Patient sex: F
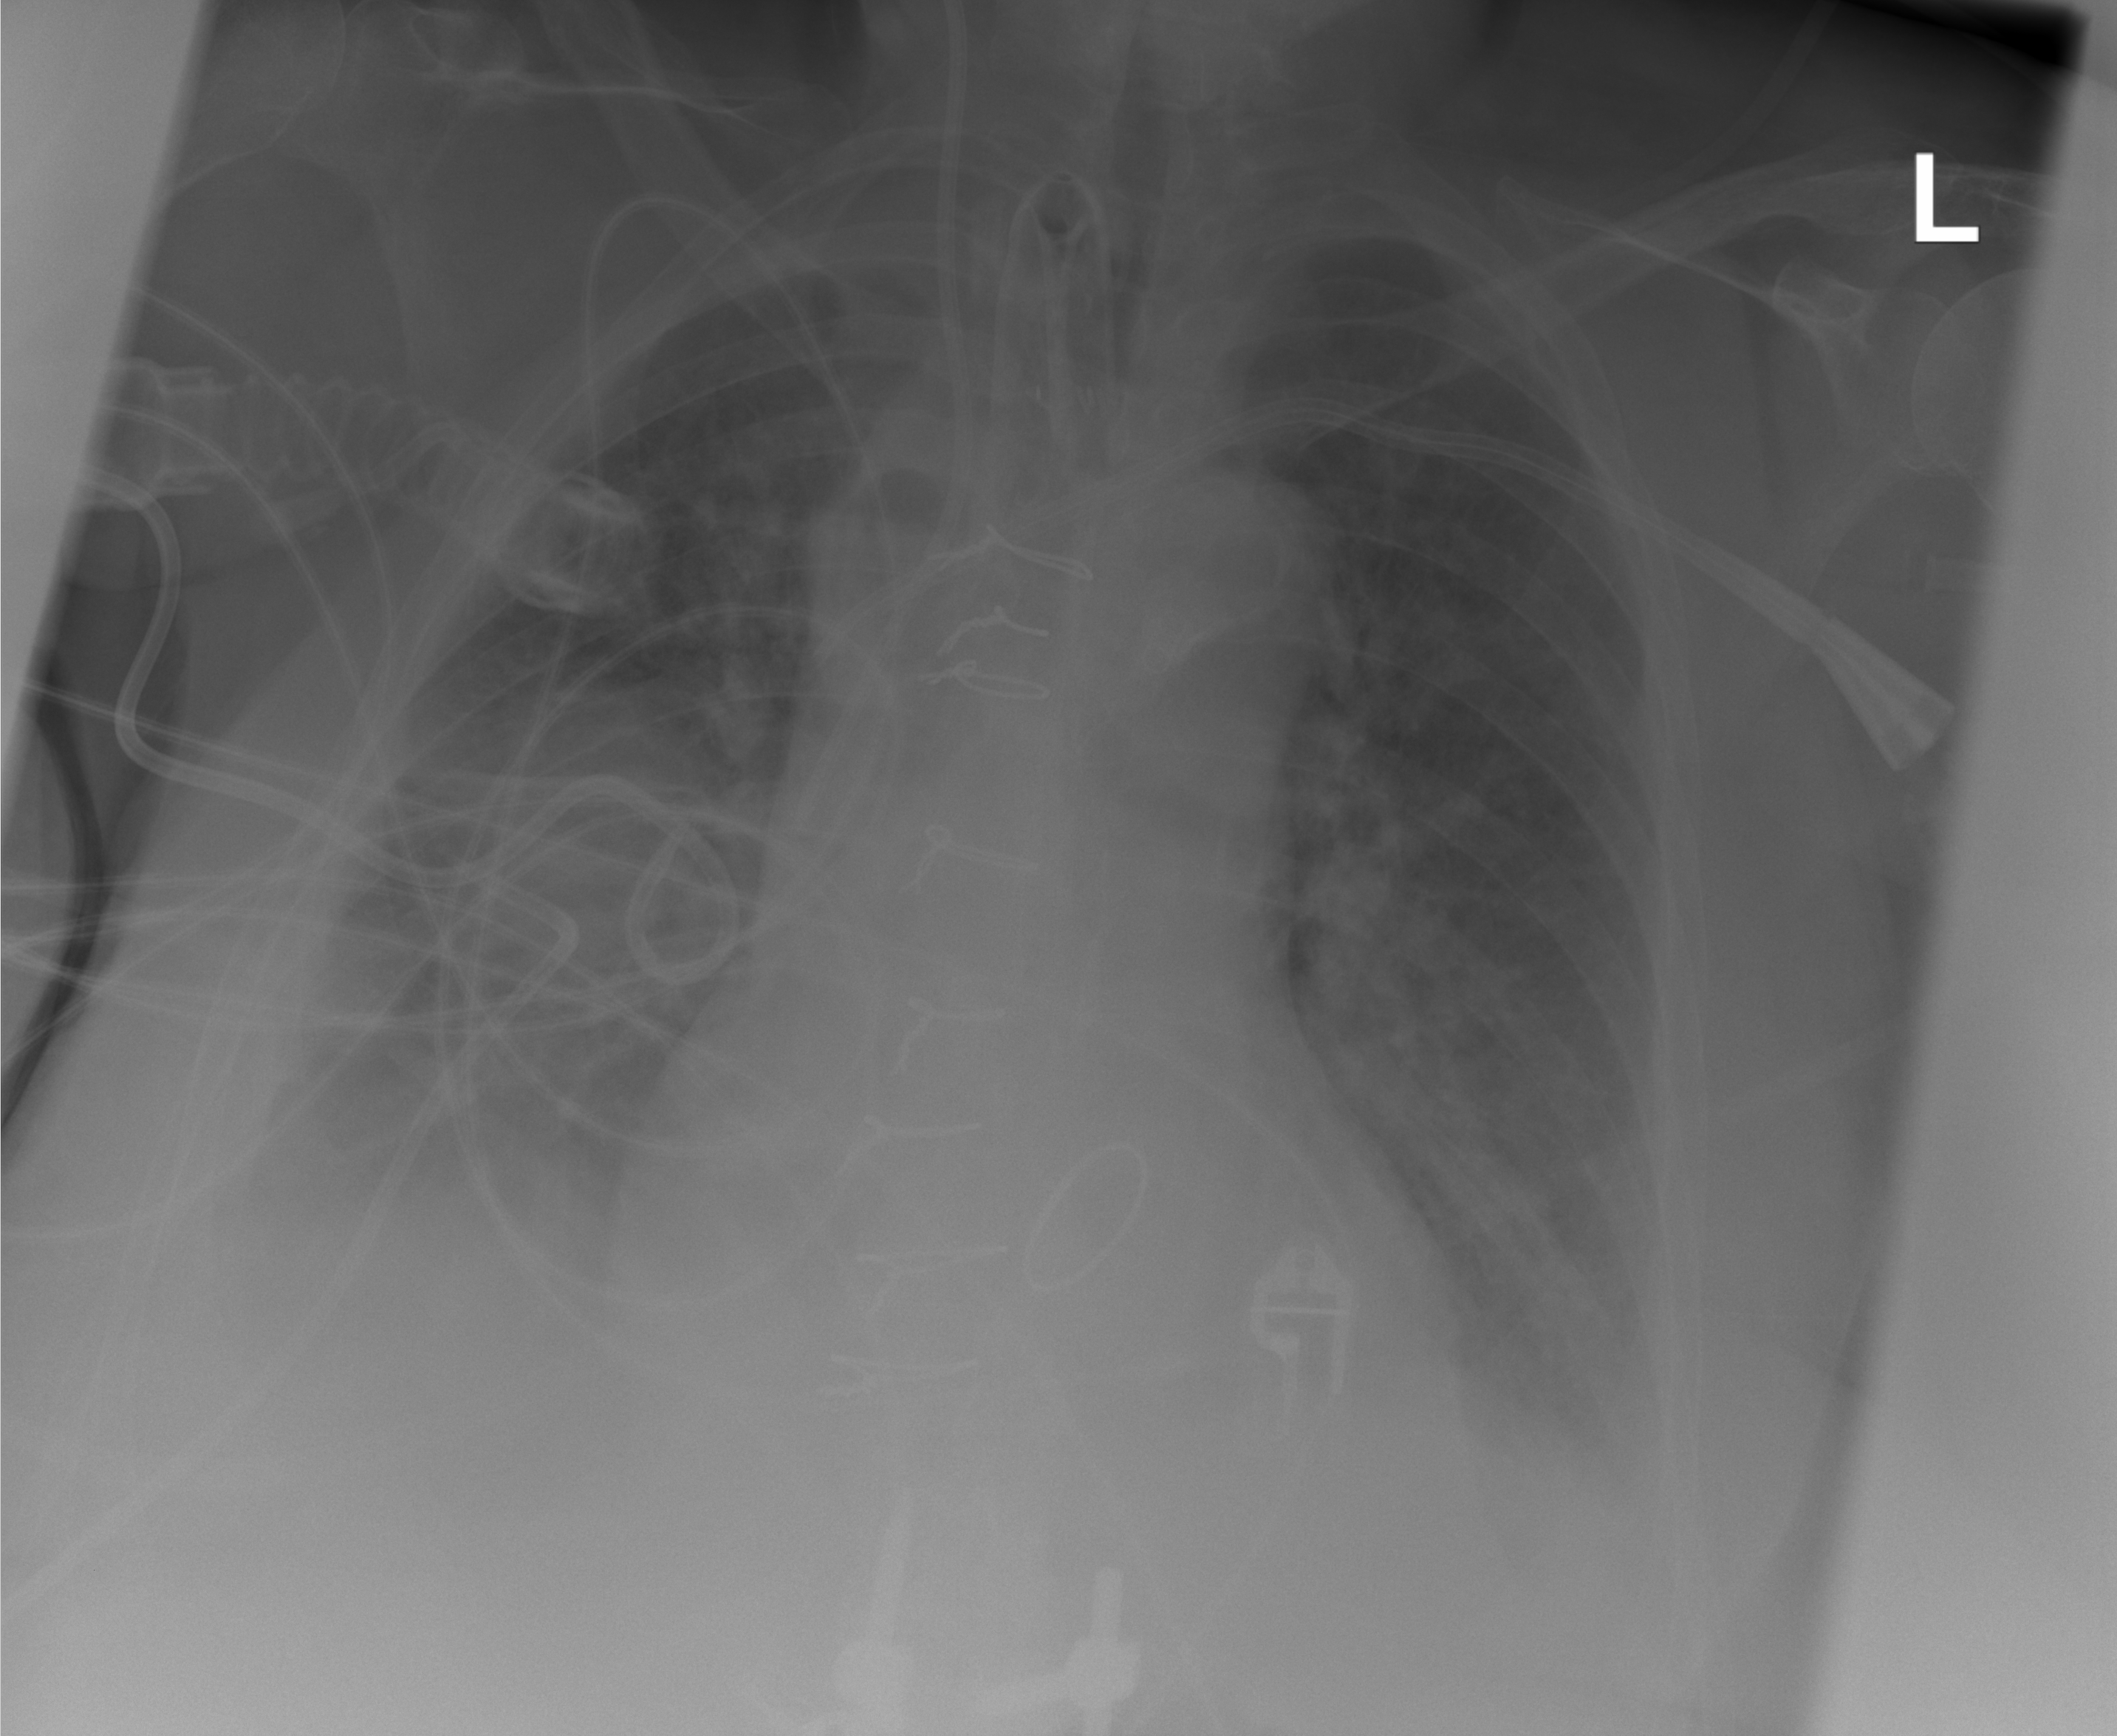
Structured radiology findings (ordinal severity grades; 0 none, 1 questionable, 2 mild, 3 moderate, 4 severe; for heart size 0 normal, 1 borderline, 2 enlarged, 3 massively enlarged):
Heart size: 2
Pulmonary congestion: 2
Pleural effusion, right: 3
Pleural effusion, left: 2
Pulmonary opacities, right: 3
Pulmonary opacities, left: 2
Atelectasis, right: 3
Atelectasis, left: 2